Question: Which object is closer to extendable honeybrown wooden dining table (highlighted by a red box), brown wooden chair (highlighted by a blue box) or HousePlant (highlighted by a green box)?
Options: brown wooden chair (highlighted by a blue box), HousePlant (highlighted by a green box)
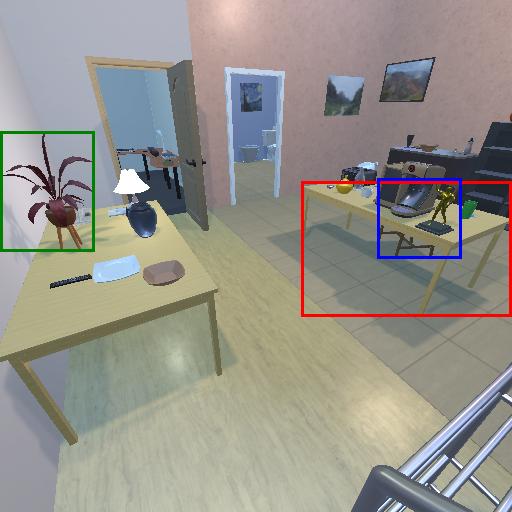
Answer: brown wooden chair (highlighted by a blue box)